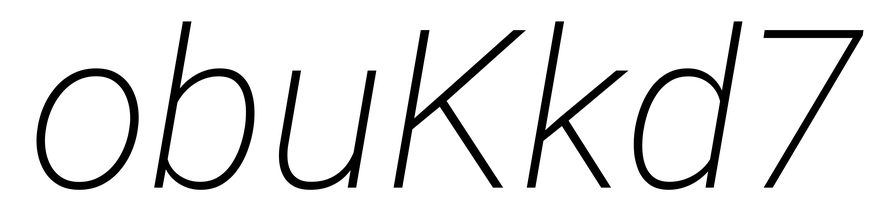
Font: Roboto-Italic_ExtraLight_Italic